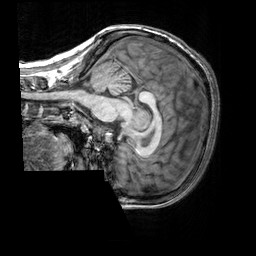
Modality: T1w
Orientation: sagittal
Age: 20
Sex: female
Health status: healthy
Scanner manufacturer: siemens
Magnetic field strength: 3 T
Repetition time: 2.3 s
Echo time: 0.00303 s